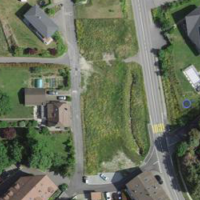
EUNIS habitat code: 55
Species observed at this site:
Poecile palustris
Corvus corone
Turdus merula
Parus major
Helix pomatia
Acronicta rumicis
Passer domesticus